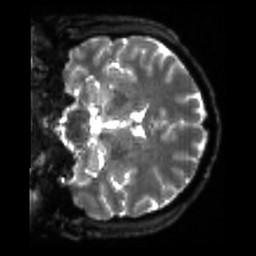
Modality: sbref
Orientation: coronal
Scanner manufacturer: siemens
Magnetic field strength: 3 T
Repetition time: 4 s
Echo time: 0.0594 s